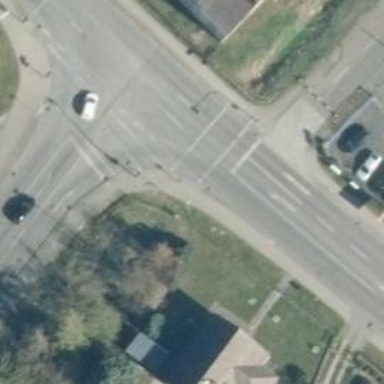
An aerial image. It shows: Road with traffic signals.